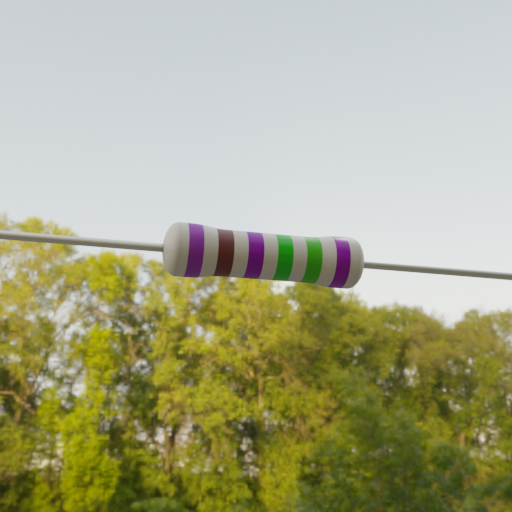
Resistor colour bands (in order): violet, brown, violet, green, green, violet